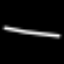
Label: line